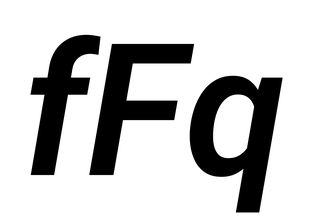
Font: Roboto-Italic_SemiBold_Italic